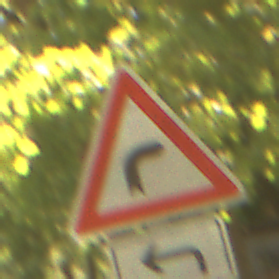
Verkehrszeichen: KurveRechts
Zusatzzeichen unten: RichtungsangabeDurchPfeile2
Umgebung: Outdoor, Nature
Tageszeit: Midday
Wetter: PartlyCloudy
Licht: Natural
Jahreszeit: NotSpecified
Kontrast: LowContrast